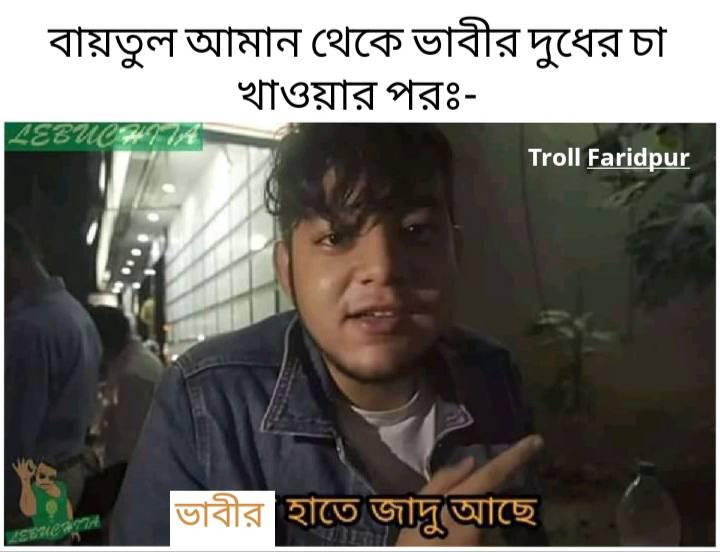
Caption: বায়তুল আমান থেকে ভাবীর দুধের চা খাওয়ার পরঃ-     ভাবীর হাতে জাদু আছে
Label: non-hate